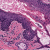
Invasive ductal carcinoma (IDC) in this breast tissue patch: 0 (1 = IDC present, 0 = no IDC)